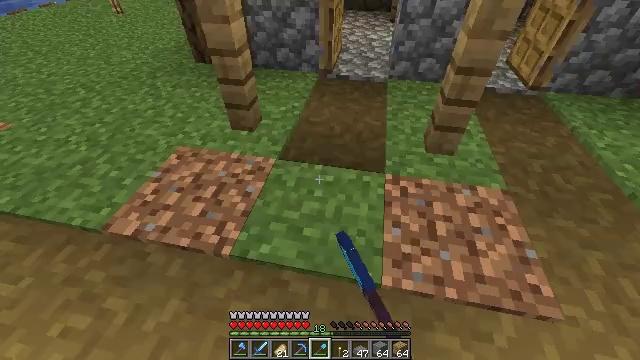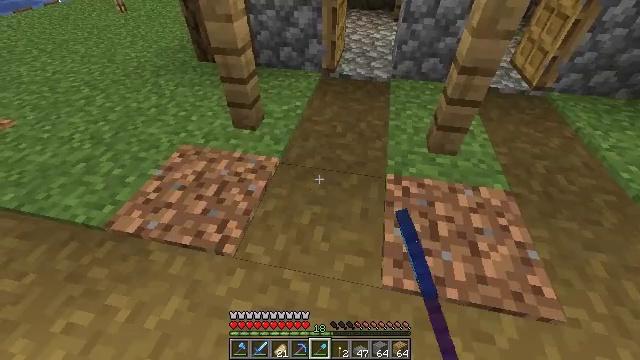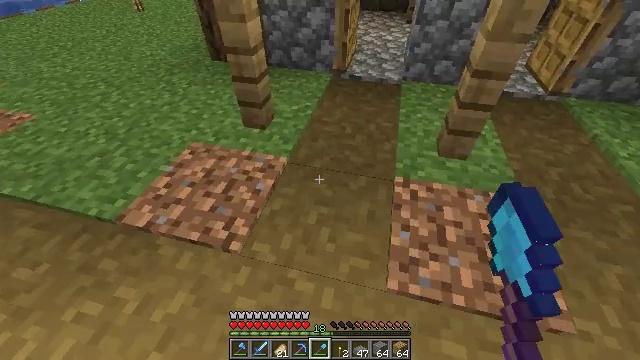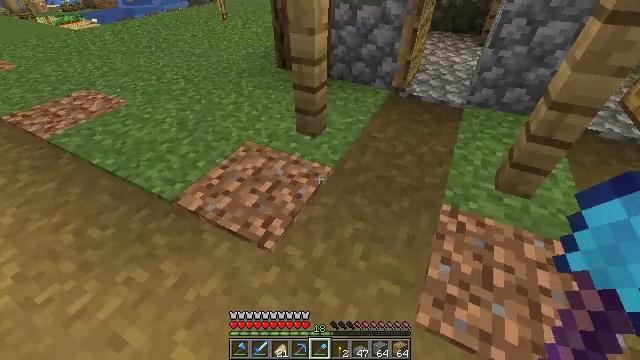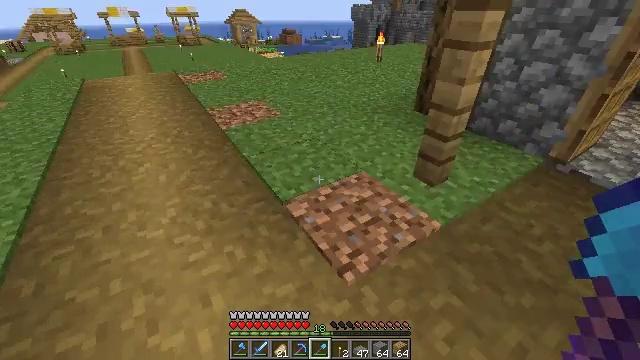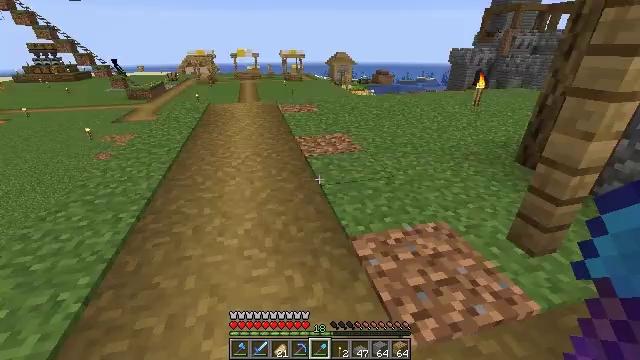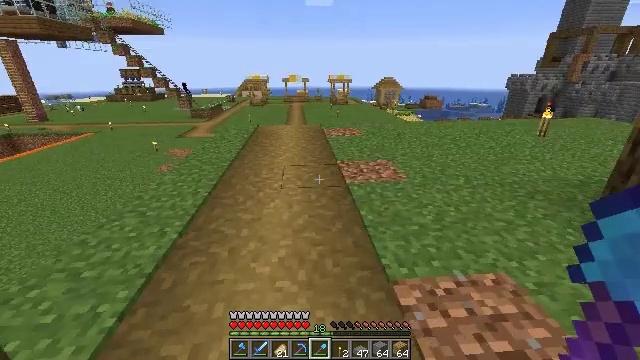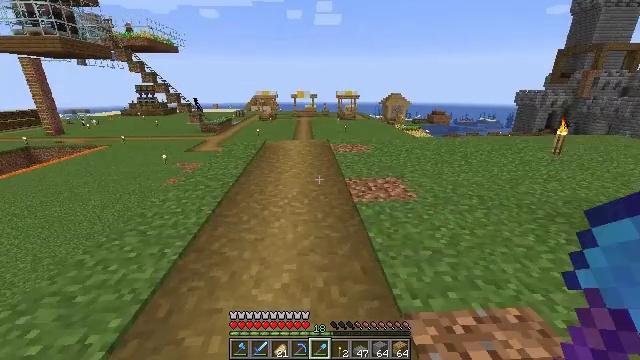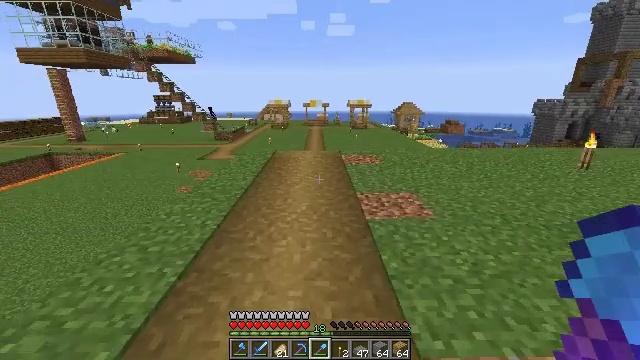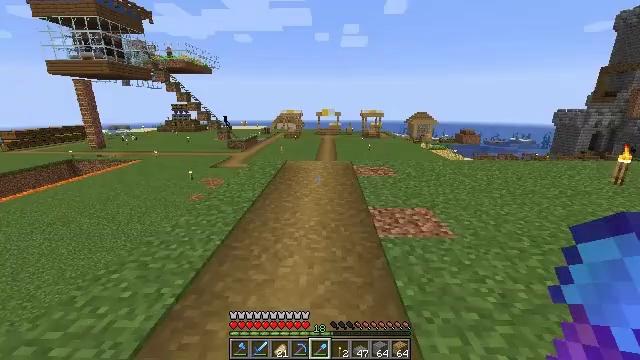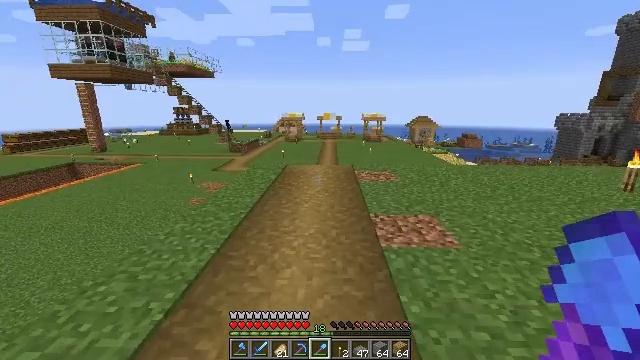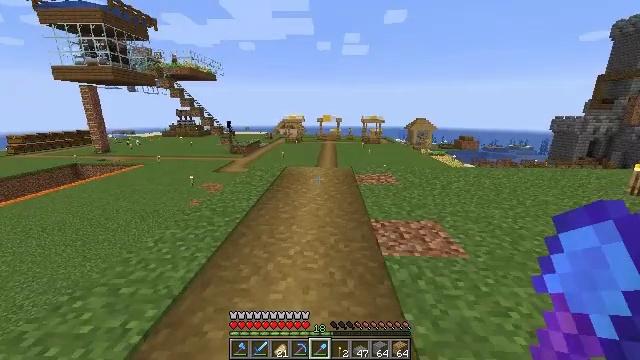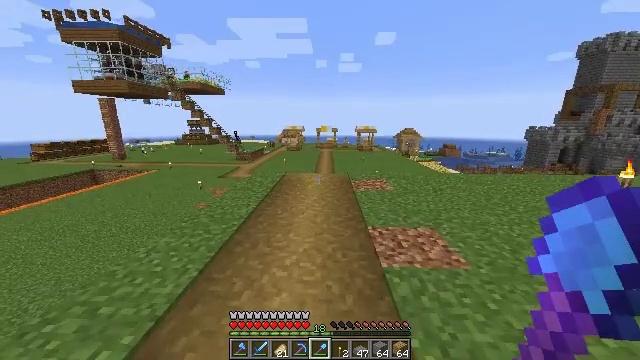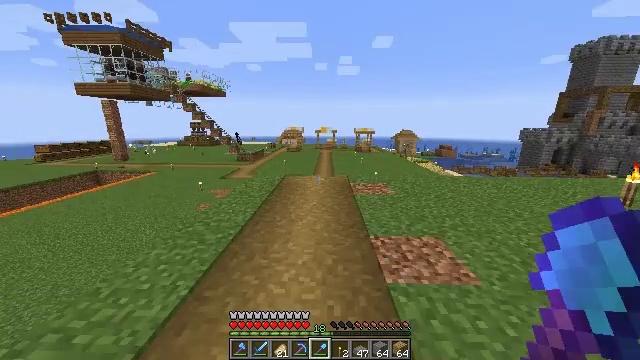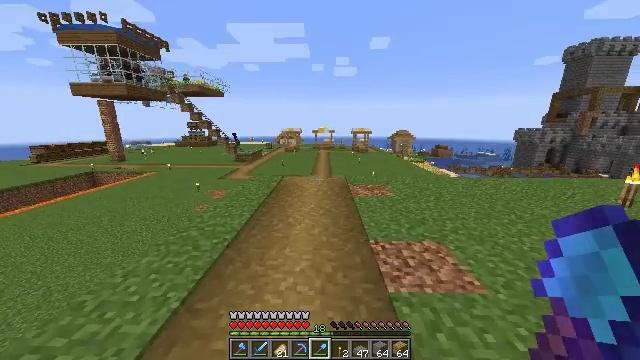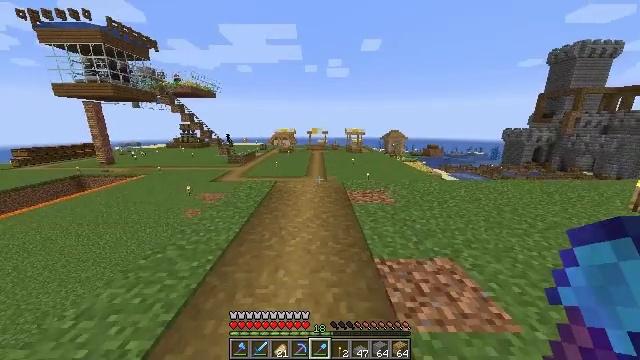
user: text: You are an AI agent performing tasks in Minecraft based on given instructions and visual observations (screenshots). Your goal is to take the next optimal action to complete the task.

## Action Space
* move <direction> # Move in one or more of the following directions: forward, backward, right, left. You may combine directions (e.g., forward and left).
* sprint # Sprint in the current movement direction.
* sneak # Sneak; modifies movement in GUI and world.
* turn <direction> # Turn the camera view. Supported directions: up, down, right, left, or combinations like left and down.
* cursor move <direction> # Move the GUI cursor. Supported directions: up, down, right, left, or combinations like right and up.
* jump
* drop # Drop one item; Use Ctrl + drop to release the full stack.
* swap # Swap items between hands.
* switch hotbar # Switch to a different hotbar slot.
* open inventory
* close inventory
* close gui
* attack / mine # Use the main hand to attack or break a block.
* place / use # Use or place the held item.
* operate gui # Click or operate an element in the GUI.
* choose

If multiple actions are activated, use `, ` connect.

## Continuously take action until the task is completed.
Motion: motion action
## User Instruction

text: Gather the torch from its position.
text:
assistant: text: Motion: no_op
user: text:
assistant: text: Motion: turn left
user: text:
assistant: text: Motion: turn left and up
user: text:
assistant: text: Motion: turn left and up
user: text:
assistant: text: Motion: move forward, turn left and up
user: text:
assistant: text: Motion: move forward, turn left and up
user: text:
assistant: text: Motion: move forward, turn left and up
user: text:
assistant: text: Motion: move forward, turn left and up
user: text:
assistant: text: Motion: move forward, turn left and up
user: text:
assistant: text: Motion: move forward, sprint
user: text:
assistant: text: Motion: move forward, sprint
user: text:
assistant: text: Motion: move forward, sprint
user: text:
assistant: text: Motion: move forward, sprint
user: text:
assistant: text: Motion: move forward
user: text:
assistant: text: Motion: move forward, turn right
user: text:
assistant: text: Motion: move forward, sprint, turn right
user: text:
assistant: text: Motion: move forward, sprint, turn right
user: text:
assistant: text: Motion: move forward, sprint, turn right
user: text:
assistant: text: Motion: move forward, sprint, turn right
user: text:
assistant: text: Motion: move forward, turn right and down
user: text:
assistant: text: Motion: move forward, turn right and down
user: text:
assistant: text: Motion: move forward, sprint, turn right and down
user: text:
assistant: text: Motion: move forward, sprint, turn right
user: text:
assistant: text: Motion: move forward, sprint, turn right
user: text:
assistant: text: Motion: move forward, sprint, turn right
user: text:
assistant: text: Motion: move forward, turn right
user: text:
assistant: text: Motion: move forward, turn right
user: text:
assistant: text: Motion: move forward, turn right
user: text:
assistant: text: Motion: move forward
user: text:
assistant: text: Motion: move forward